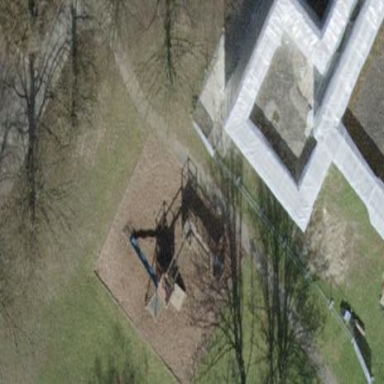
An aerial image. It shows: Playground area for leisure activities on the land.